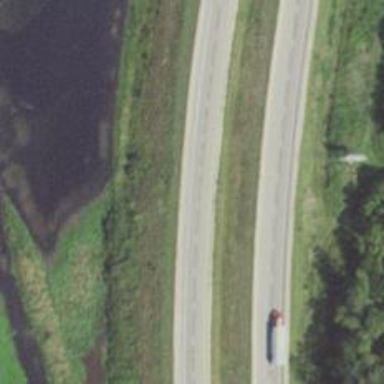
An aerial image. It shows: This image shows trunk highway that functions as expressway.